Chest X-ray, AP view. Patient: 39 years old, sex M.
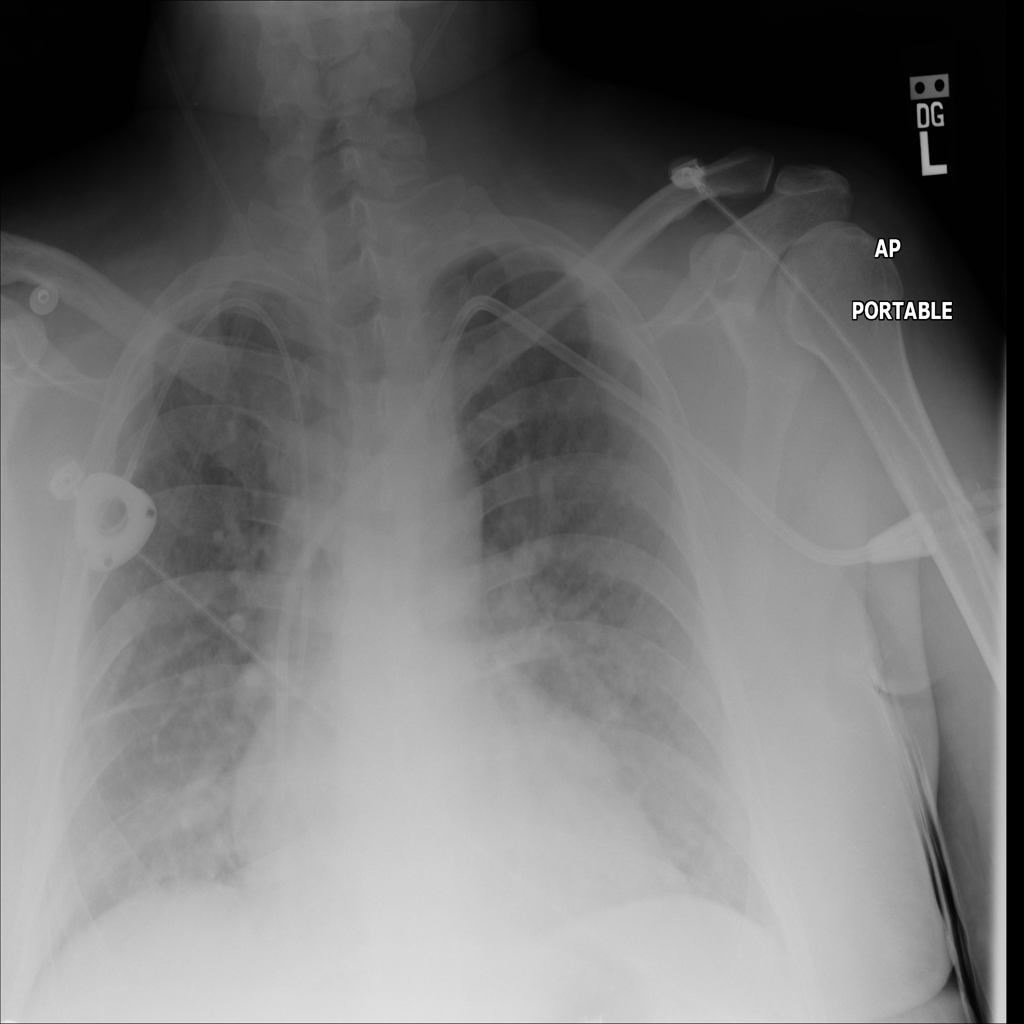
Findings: Edema